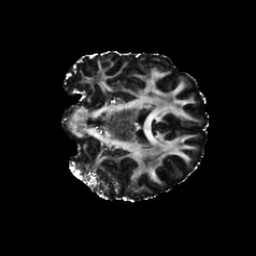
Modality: FA
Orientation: coronal
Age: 24
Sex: female
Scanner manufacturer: siemens
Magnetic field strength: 6.98 T
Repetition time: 7.776 s
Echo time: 0.076 s